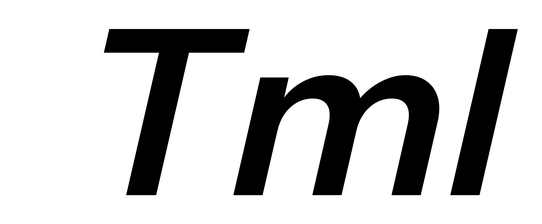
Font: InstrumentSans-Italic_SemiBold_Italic